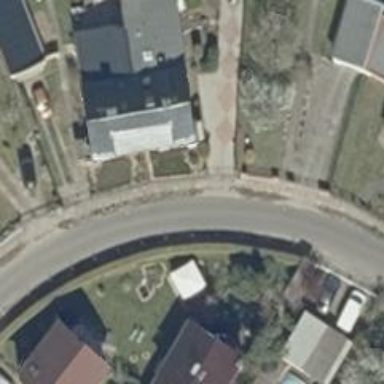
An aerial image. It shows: Sidewalk.